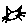
Label: cat